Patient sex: M
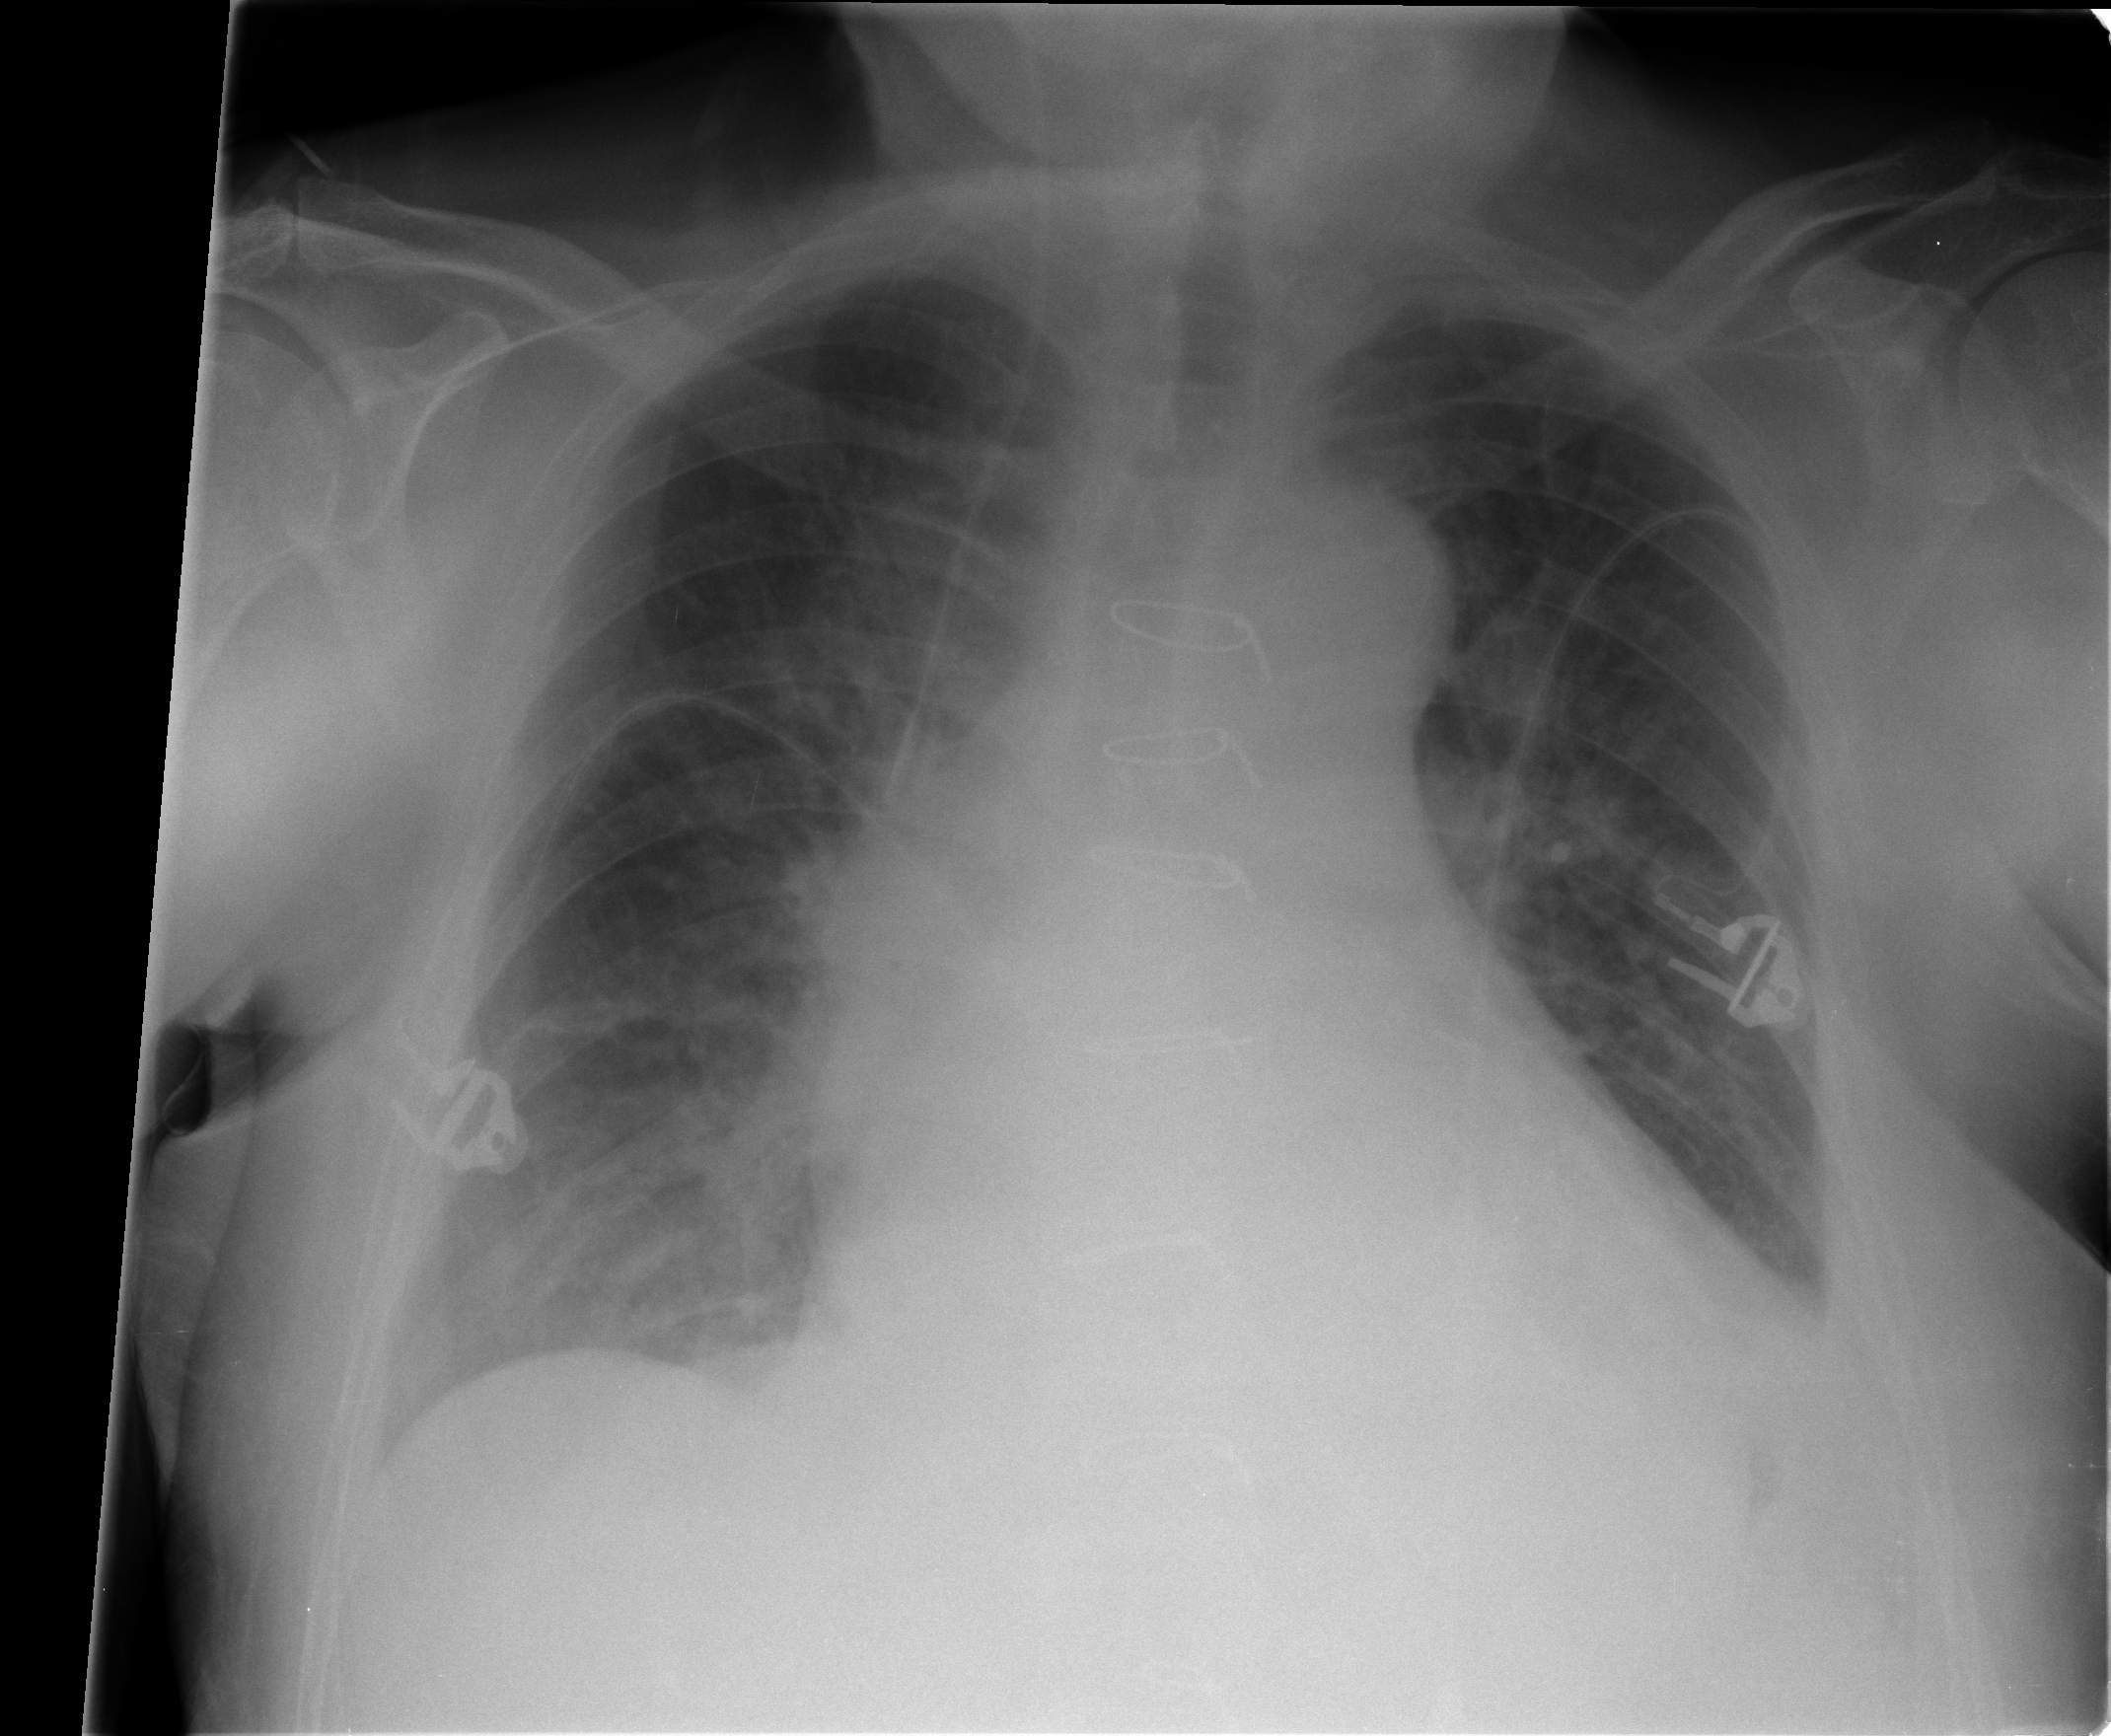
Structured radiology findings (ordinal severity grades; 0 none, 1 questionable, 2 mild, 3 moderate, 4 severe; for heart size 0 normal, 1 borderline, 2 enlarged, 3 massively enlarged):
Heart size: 2
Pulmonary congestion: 2
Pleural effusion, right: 0
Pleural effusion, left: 0
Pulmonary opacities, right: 0
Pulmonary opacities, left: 0
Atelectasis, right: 2
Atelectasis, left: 2